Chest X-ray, AP view. Patient: 53 years old, sex M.
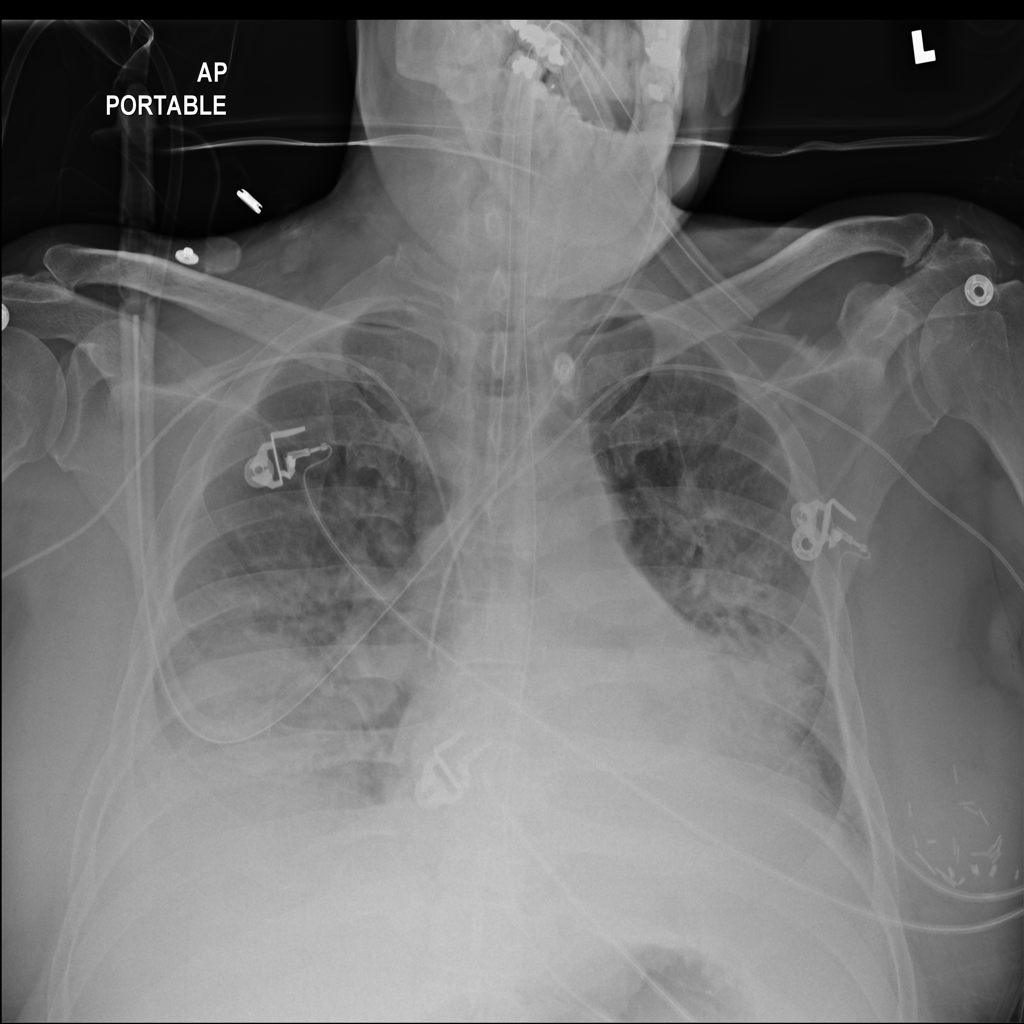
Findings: Atelectasis, Infiltration